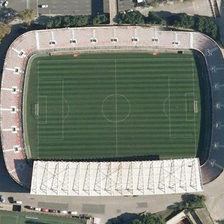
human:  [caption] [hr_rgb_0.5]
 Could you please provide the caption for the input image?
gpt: there is a football stadium in the gym .

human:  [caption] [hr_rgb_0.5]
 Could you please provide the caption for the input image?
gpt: the building built on the square is a gymnasium .

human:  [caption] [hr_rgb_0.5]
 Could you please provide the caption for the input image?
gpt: the building built on the square is a gymnasium .

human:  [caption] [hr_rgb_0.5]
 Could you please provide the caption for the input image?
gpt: there is a football stadium in the gym .

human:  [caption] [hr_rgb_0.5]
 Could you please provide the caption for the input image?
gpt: the building built on the square is a gymnasium .